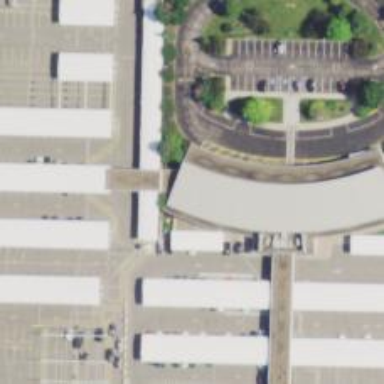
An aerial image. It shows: Car rental facility.